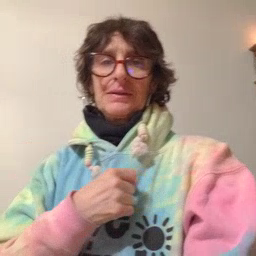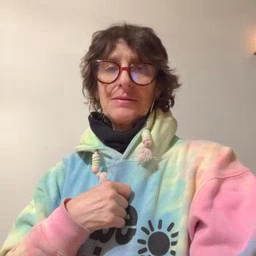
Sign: weus